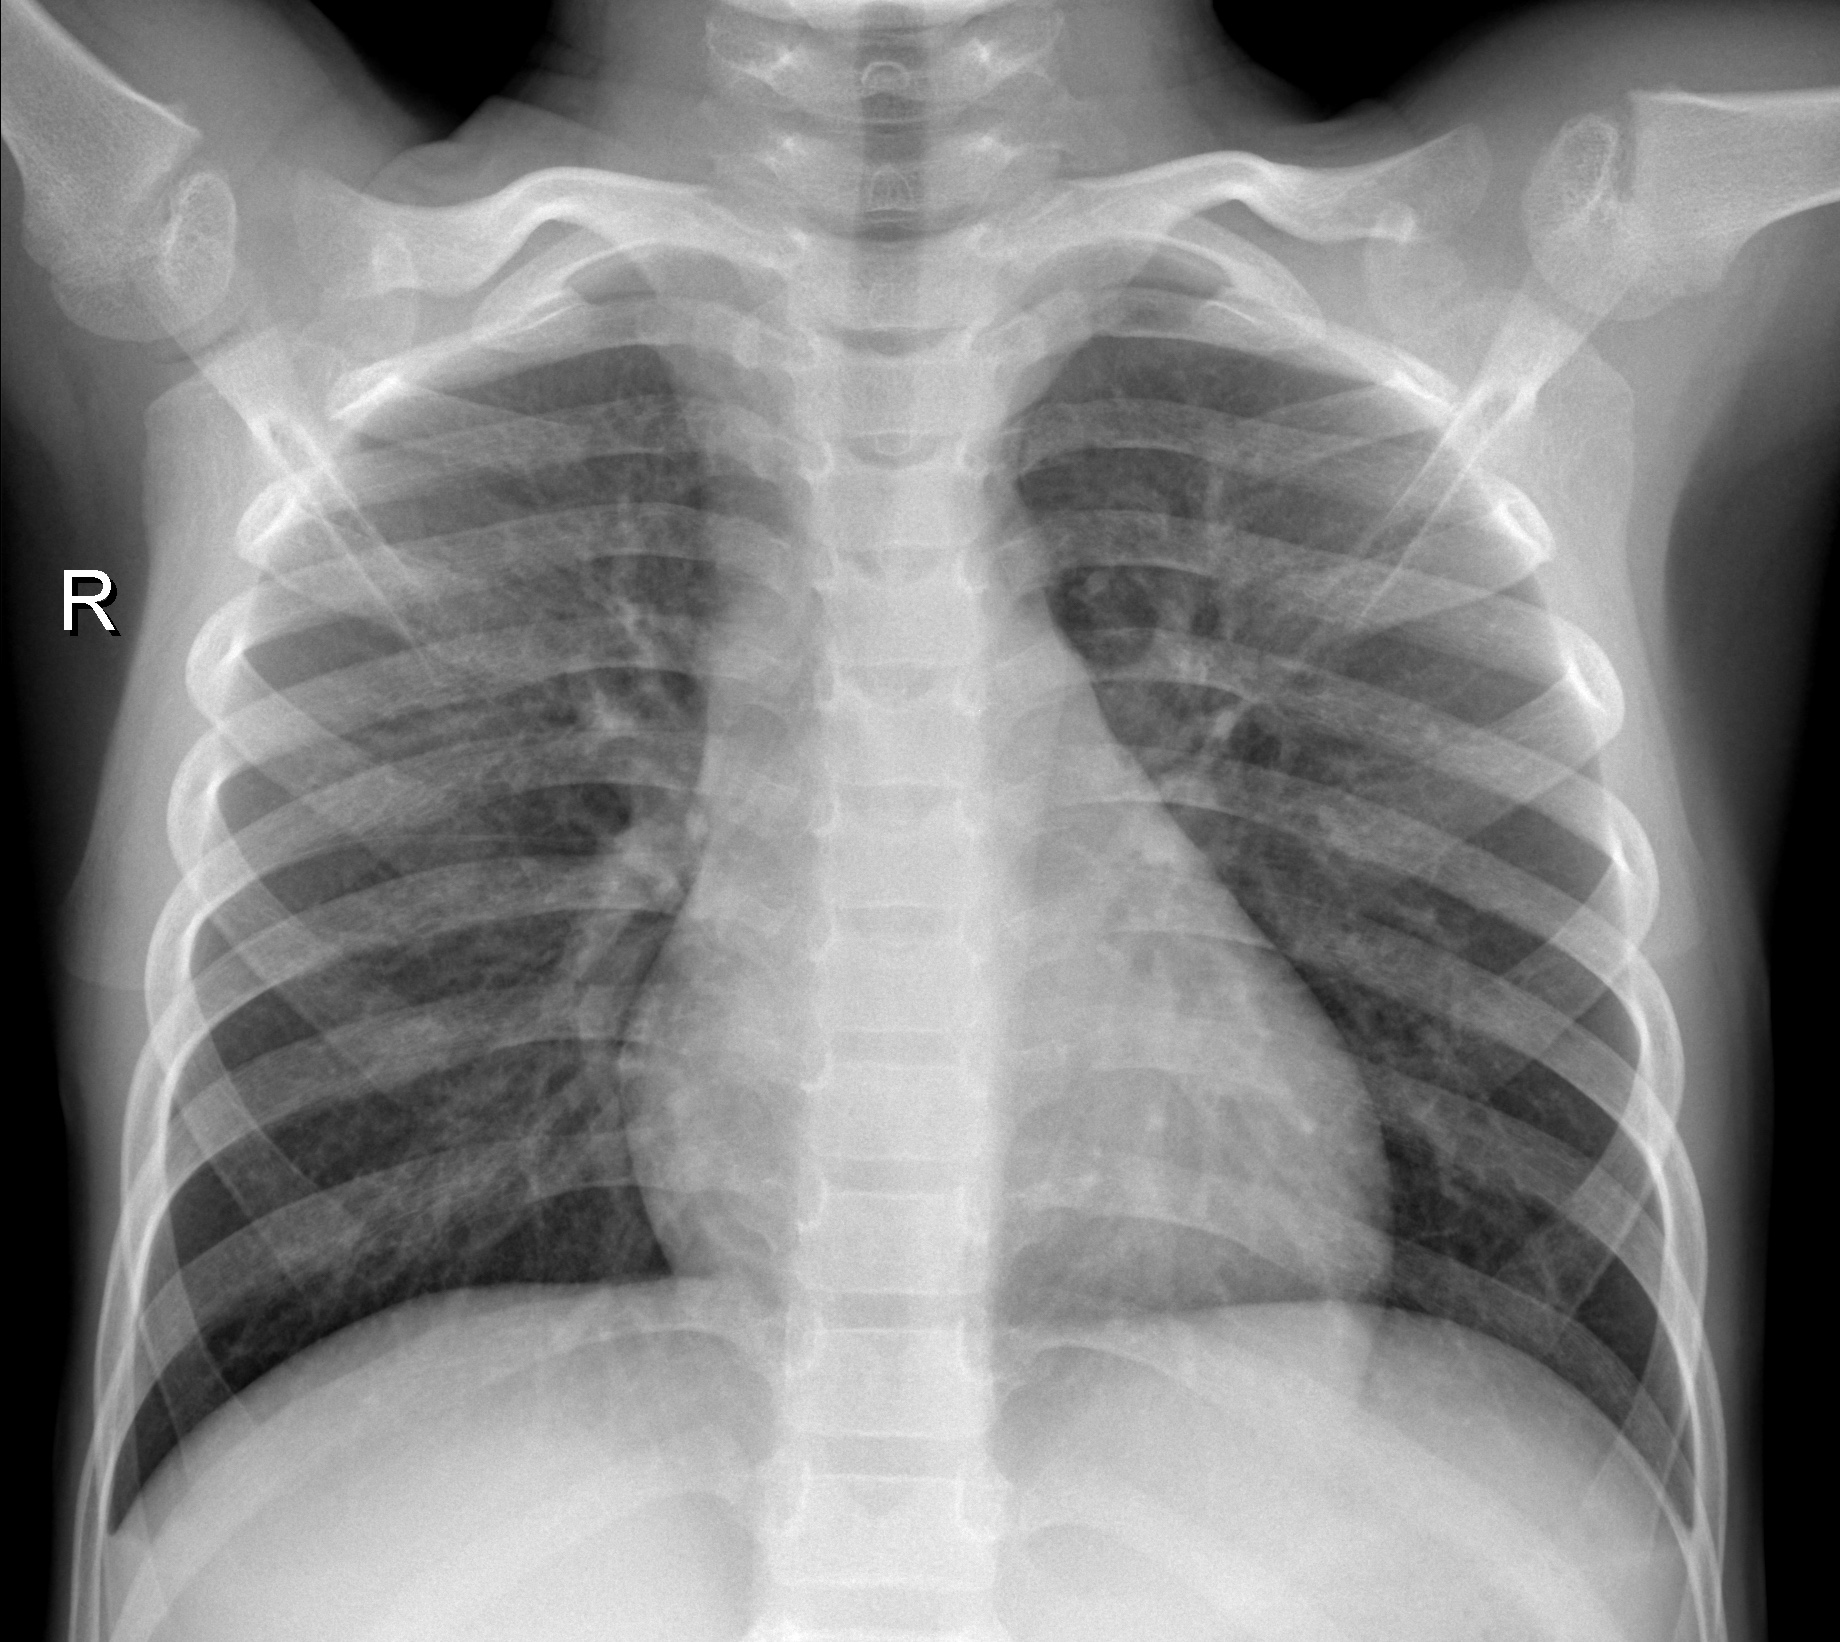
Diagnosis: NORMAL